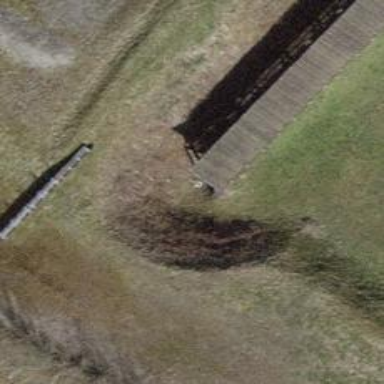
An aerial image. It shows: Retaining wall.